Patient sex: M
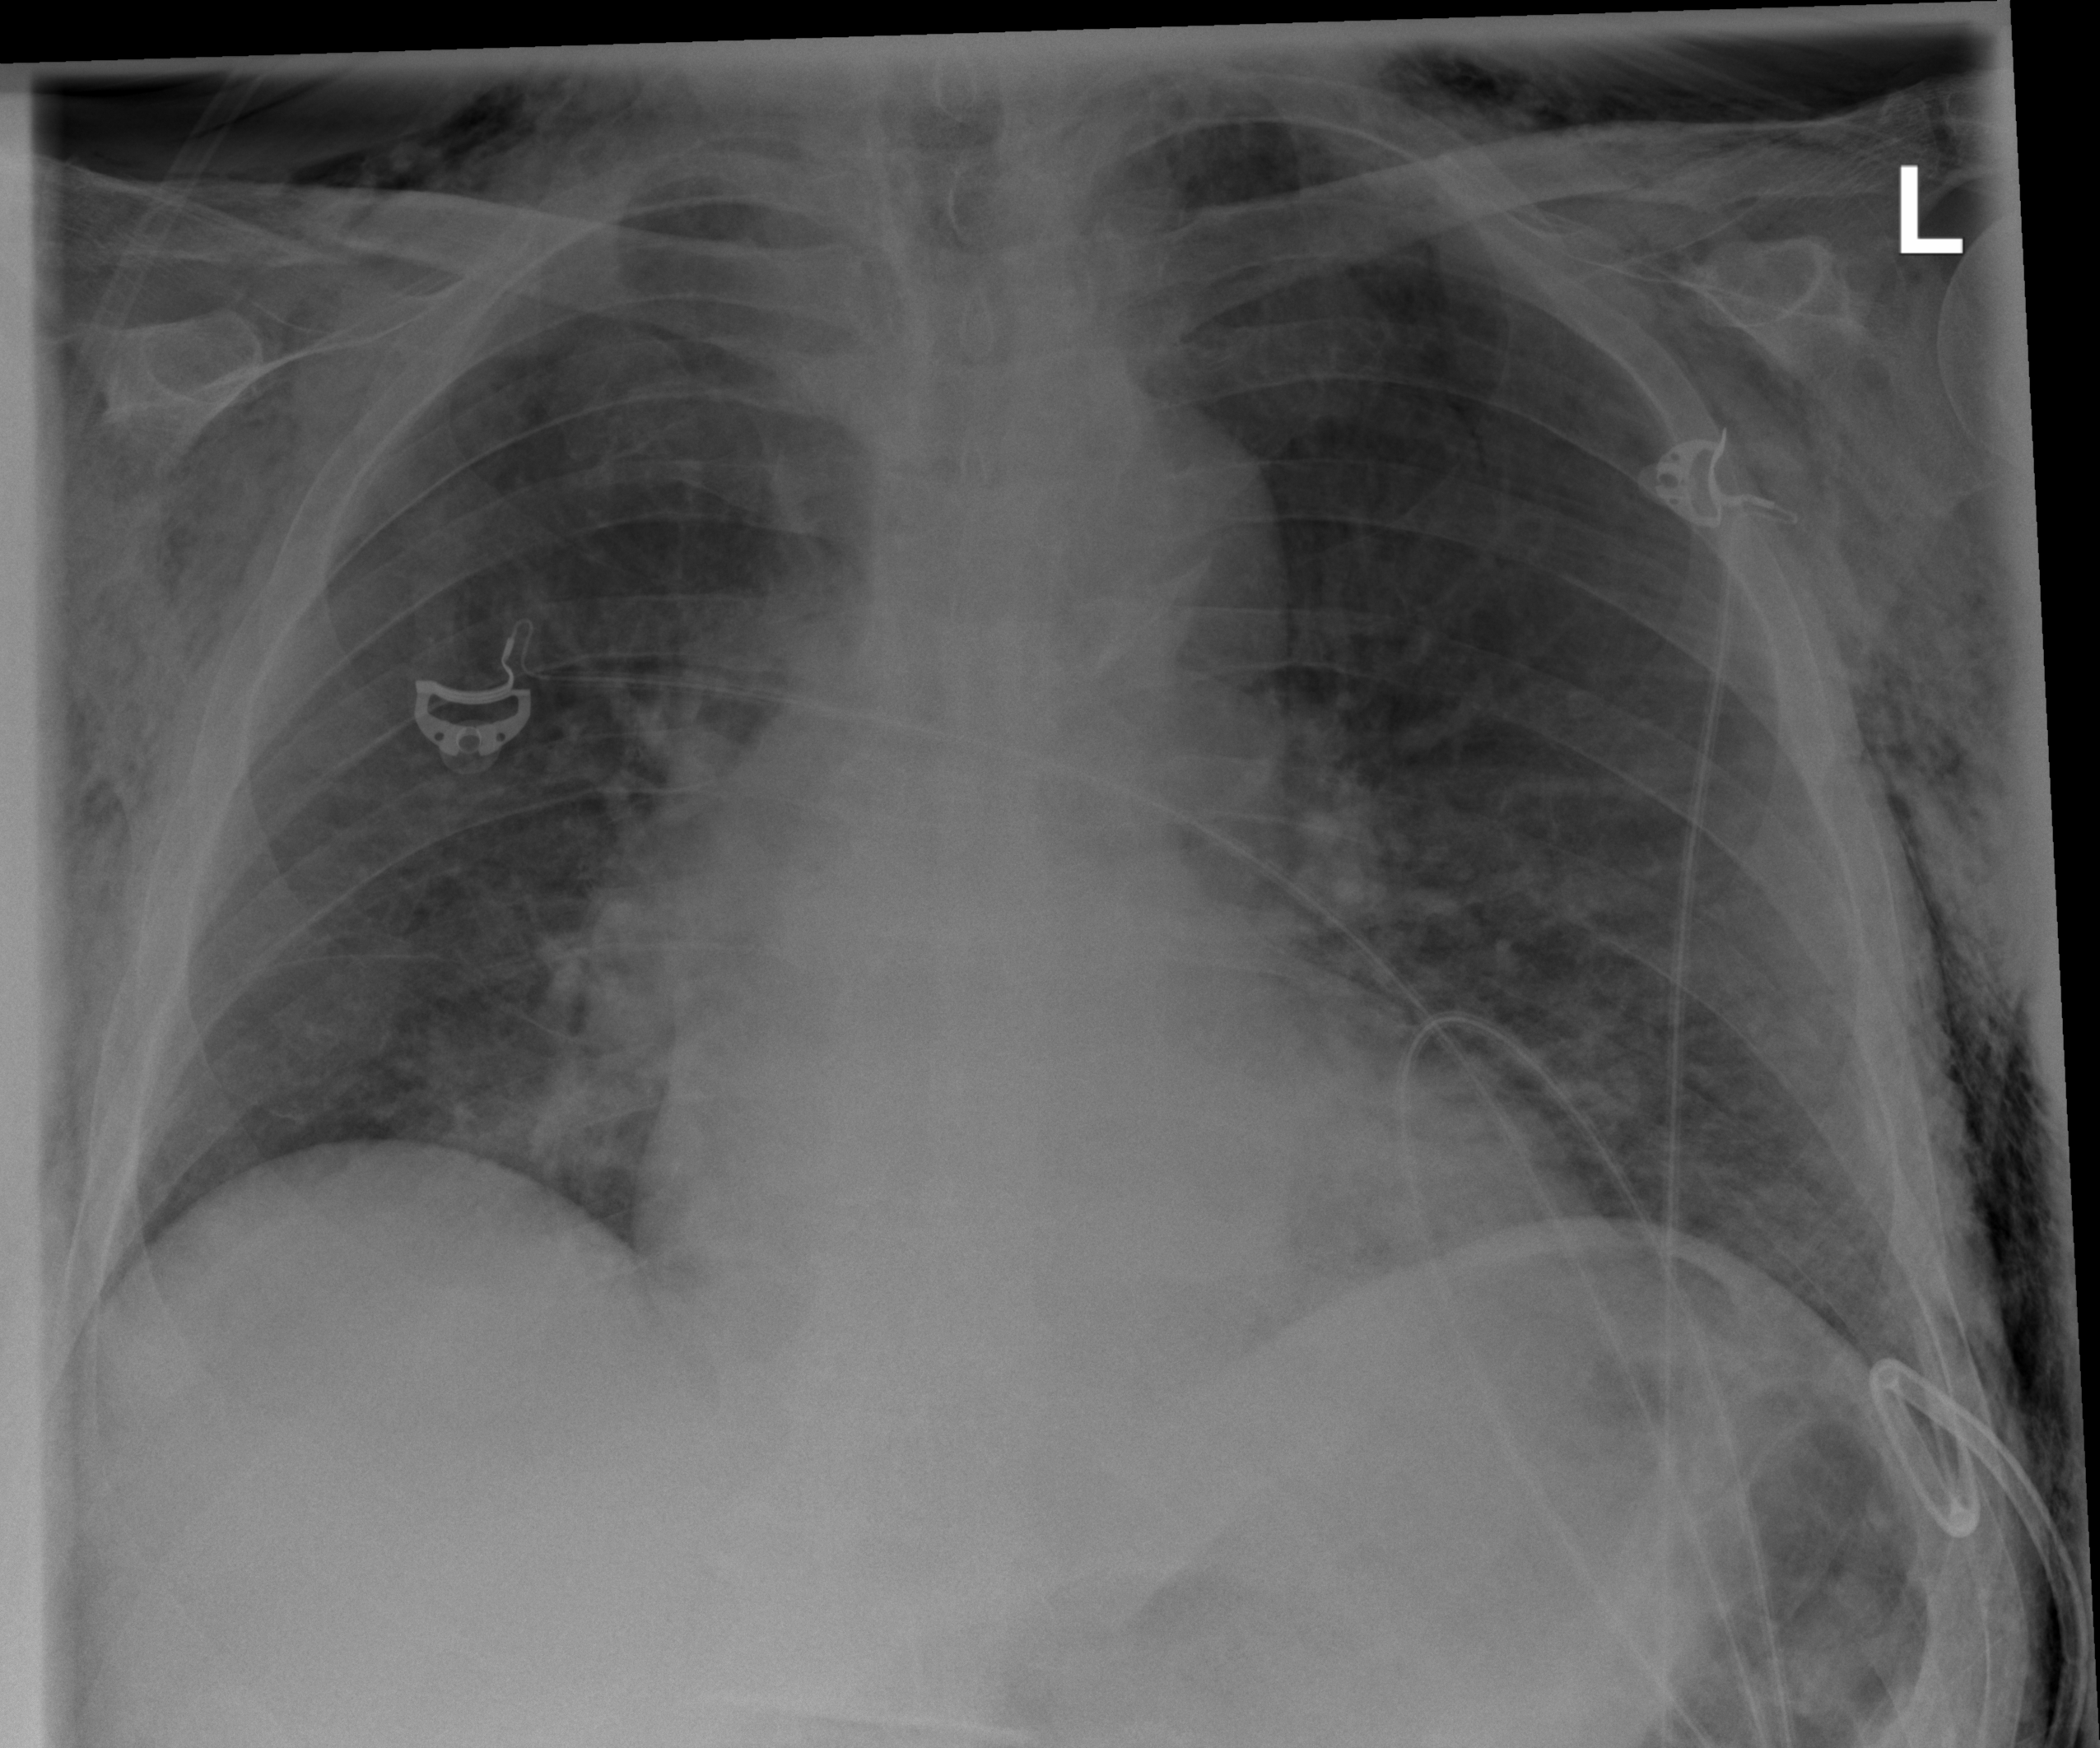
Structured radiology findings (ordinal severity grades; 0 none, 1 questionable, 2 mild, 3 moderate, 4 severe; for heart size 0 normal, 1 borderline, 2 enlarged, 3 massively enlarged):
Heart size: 0
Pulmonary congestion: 2
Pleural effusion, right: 0
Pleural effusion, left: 0
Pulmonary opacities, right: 0
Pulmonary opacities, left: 0
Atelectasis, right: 0
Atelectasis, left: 0